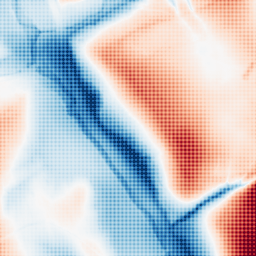
Category: classical
Decomposition family: gaussian_anisotropic
Decomposition parameters: sigma_x: 50
sigma_y: 2
Upsampling method: sinc_hamming
Upsampling parameters: scale: 8
kernel_size: 8
Upsampling scale: 8